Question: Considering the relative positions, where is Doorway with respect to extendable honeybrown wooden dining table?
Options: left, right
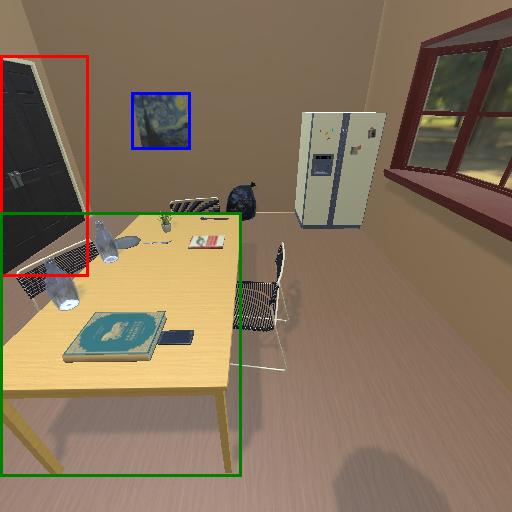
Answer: left